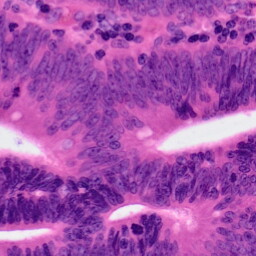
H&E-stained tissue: Colon